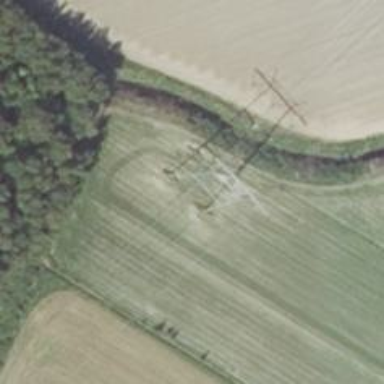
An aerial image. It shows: Power tower.